Question: Given some known input values and observed outputs, determine how many possible combinations exist for the unknown inputs that would produce the same outputs.
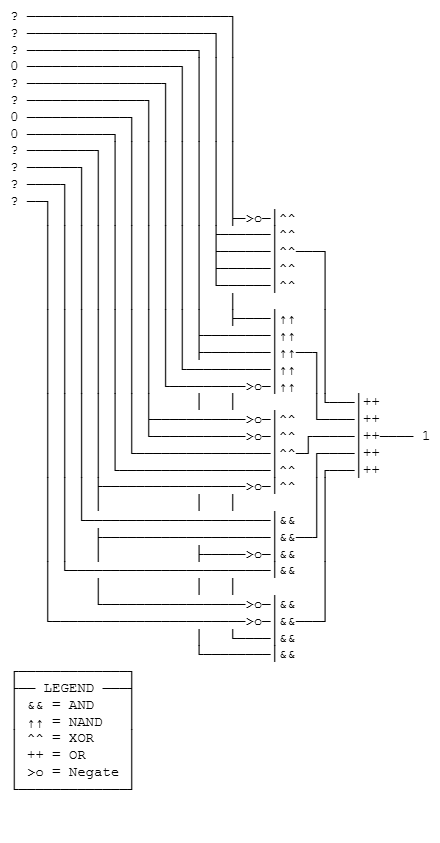
Answer: 464